Question: I'm trying to change the light blue background colour on the 'homeAsUpIndicator' in my 'ActionBarSherlock'. I have found plenty of answers telling me how to change the white arrow but none telling me how to change the background colour.

What do I need to change?
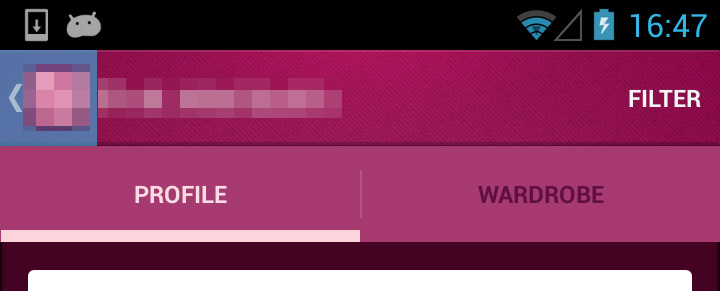
Answer: Use the 'actionBarItemBackground' theme attribute.